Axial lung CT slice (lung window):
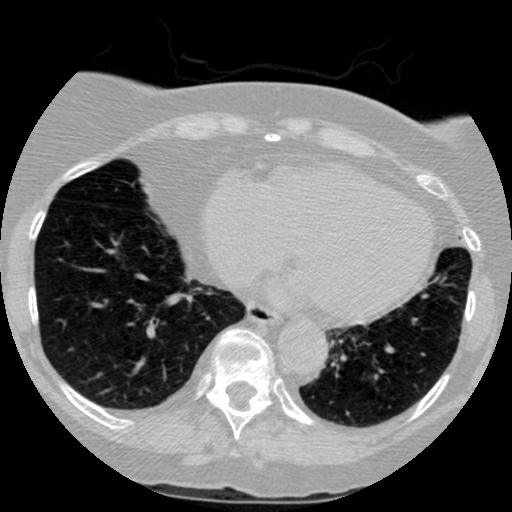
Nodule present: no